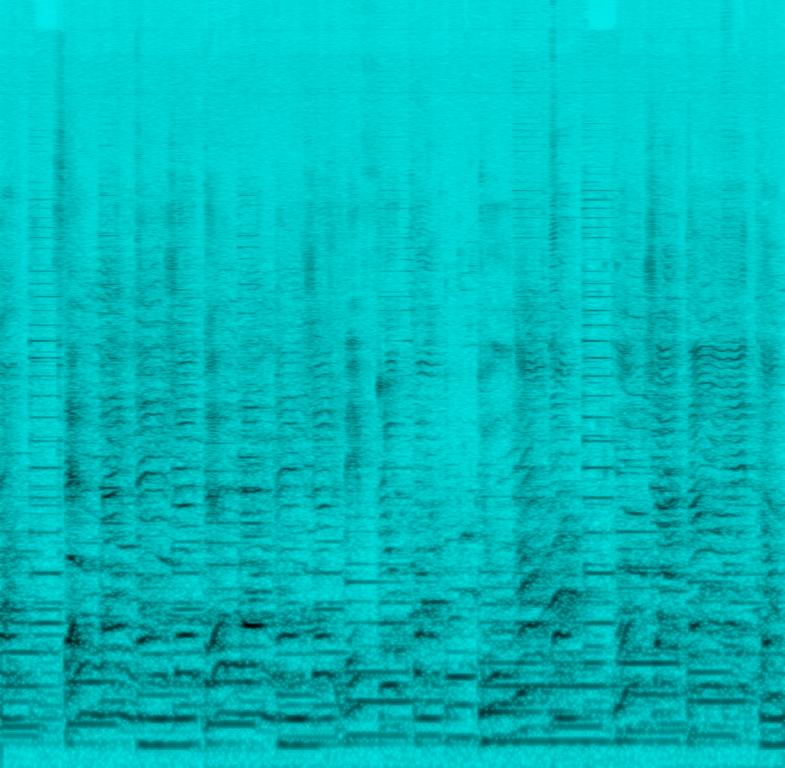
Someone is playing an acoustic guitar while a male voice in the mid range is singing accompanied by kids singing with him. This is an amateur recording. This song may be playing live in a school during music class.